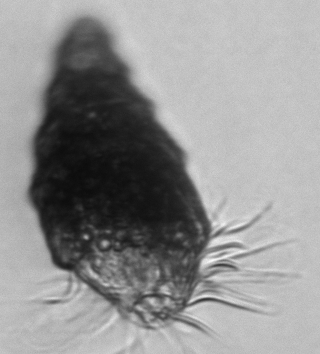
Label: Laboea_strobila